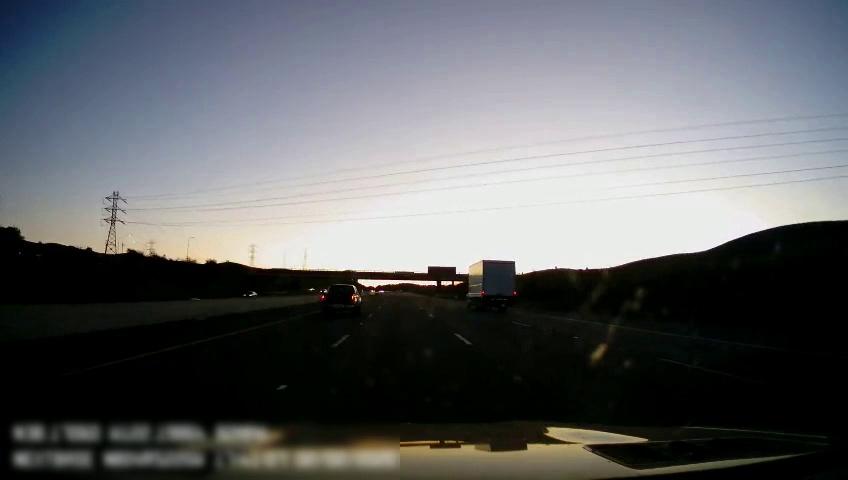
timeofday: Dusk/Dawn/Twilight
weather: Sunny
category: Drivable Space
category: Vehicles | Truck
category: Vehicles | Truck
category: Vehicles | Car
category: Lanes | Alternate Lane
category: Lanes | Current Lane
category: Lanes | Current Lane
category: Lanes | Alternate Lane
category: Lanes | Alternate Lane
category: Traffic | Signs